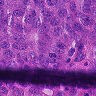
Metastatic tissue present: yes